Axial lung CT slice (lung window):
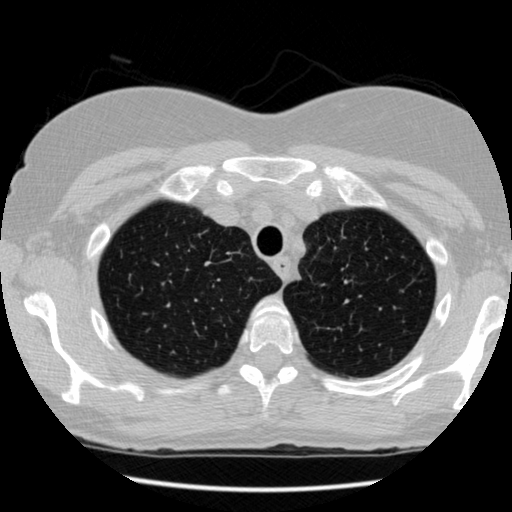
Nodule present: no